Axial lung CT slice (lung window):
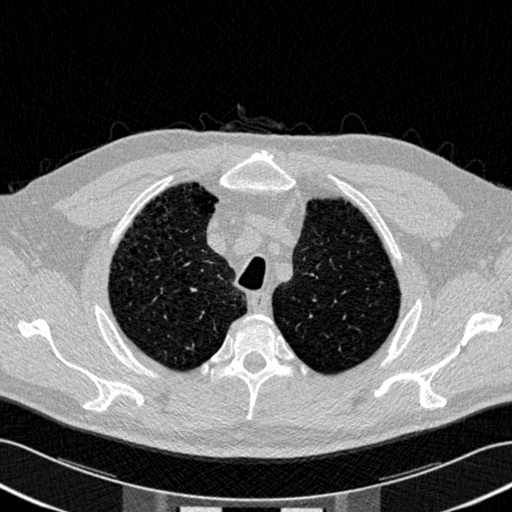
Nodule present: no